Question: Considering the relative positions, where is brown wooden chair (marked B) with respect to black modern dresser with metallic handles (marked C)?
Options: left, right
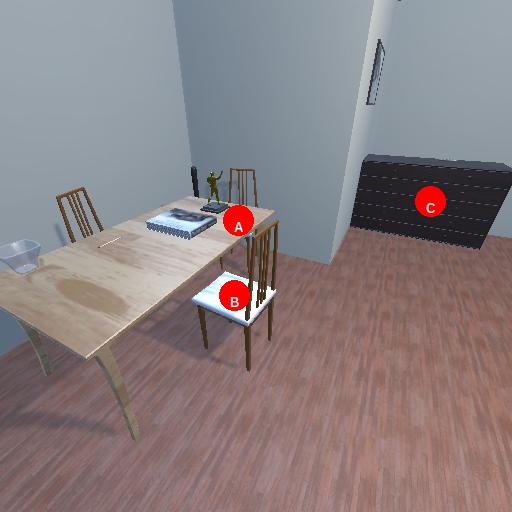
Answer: left